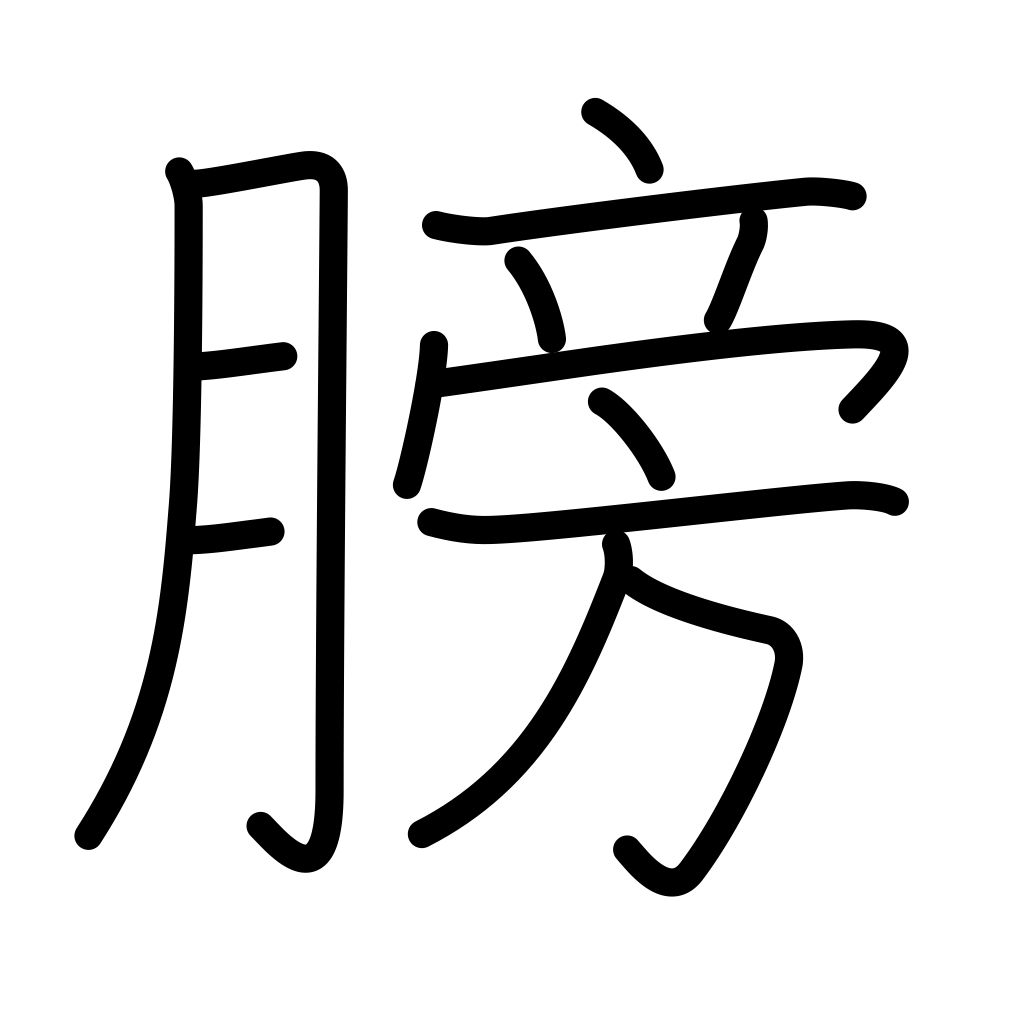
Meaning: bladder